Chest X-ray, PA view. Patient: 21 years old, sex M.
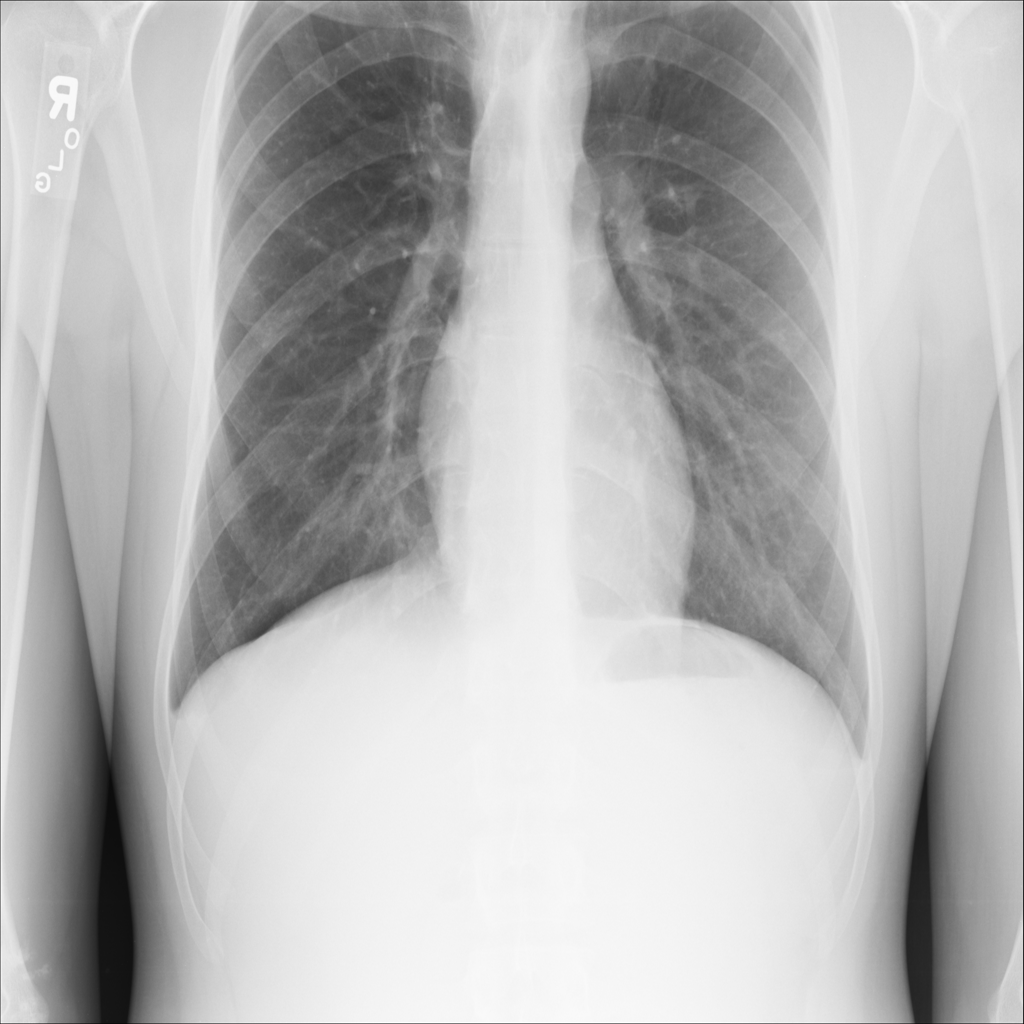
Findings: No Finding